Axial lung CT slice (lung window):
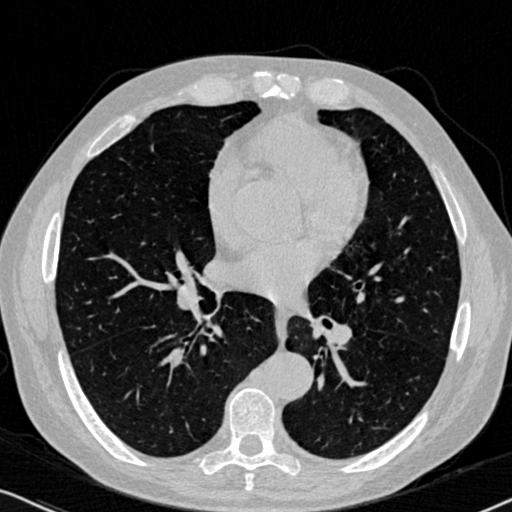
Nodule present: no